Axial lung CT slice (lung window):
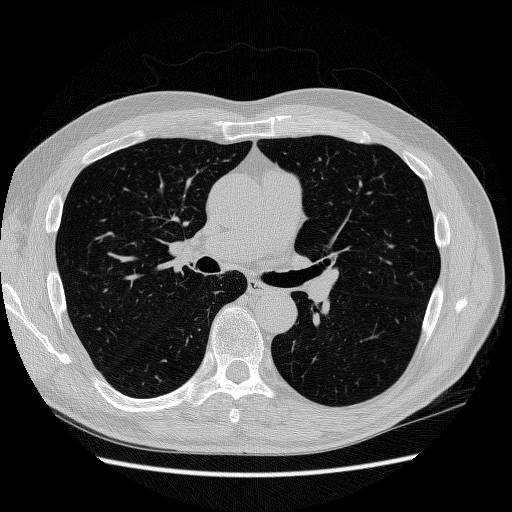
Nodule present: no